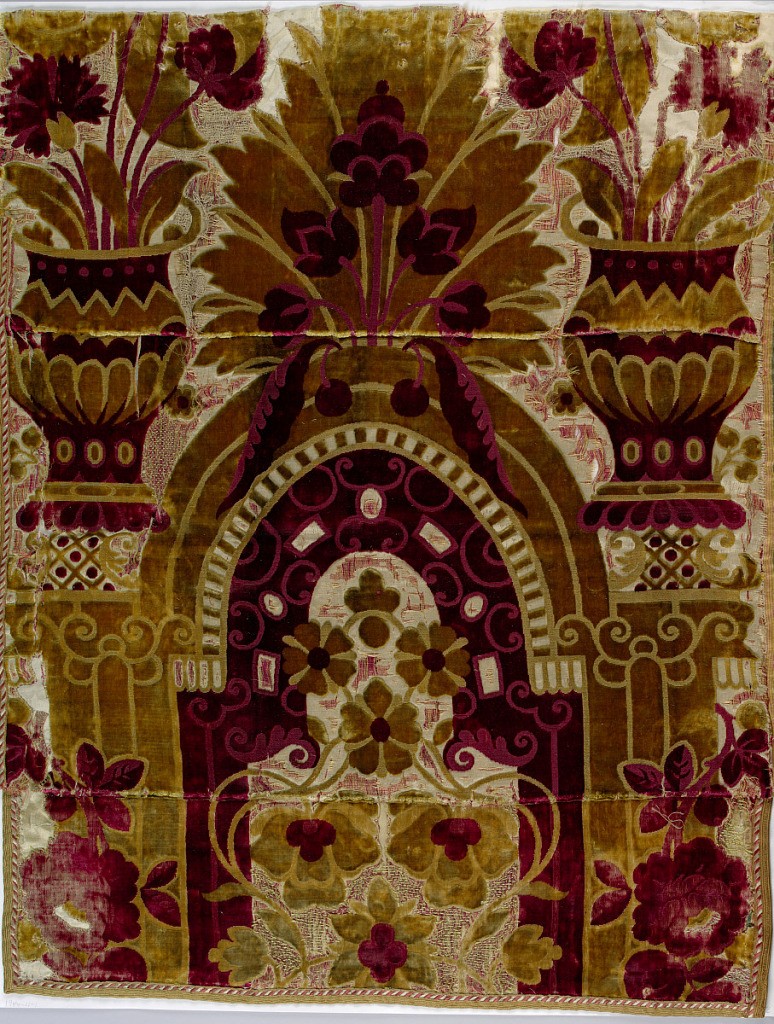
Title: Fragment
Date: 1700–1710
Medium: silk Technique: cut and uncut velvet with satin ground
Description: This fragment preserves only a section of a much larger pattern.  The design is in olive green and deep red cut and uncut velvet on cream satin ground.  The upper portion of an arch, its supporting pillars, and large vase forms and large scale floral above the arch.  This piece sewn together with 1948-116-2-a,b.  Right selvedge present.